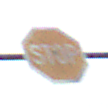
Verkehrszeichen: Stop
Umgebung: Outdoor, Nature
Tageszeit: MorningAfternoon
Wetter: Overcast
Licht: Natural
Jahreszeit: NotSpecified
Kontrast: LowContrast